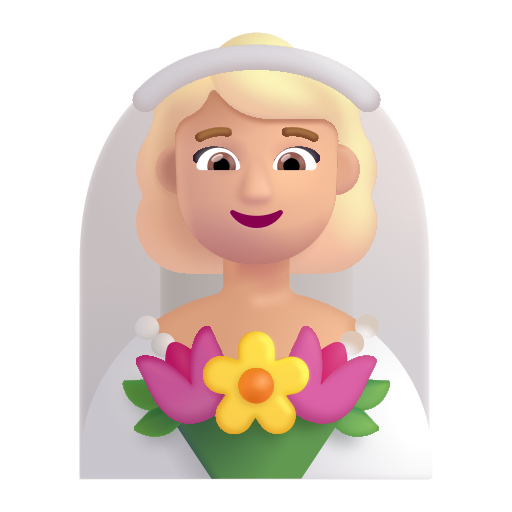
woman with veil color  light